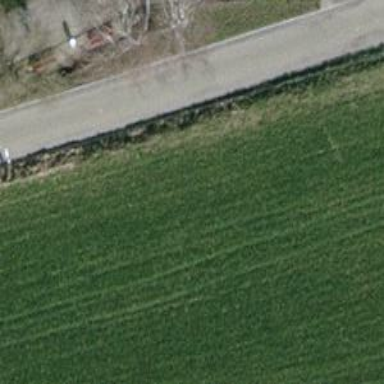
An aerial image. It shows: Bench.